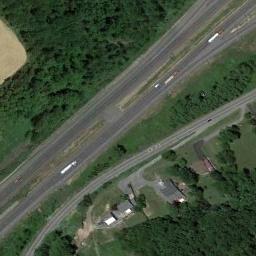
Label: freeway